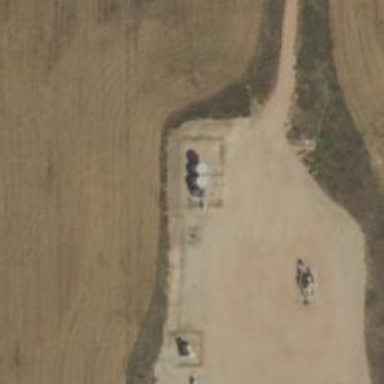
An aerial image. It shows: Storage tank that is man-made.